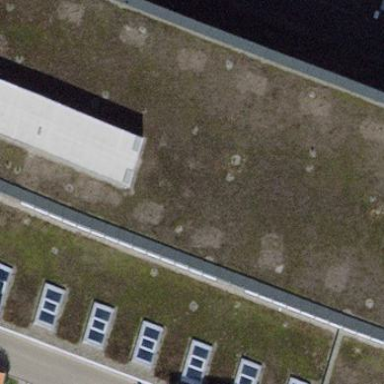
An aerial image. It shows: Building part with flat roof.